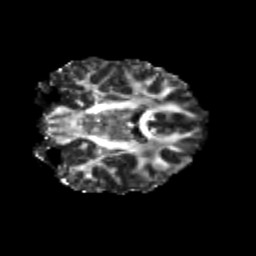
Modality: FA
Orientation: coronal
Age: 25
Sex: female
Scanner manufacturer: siemens
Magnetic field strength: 3 T
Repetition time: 3.5 s
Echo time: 0.113 s